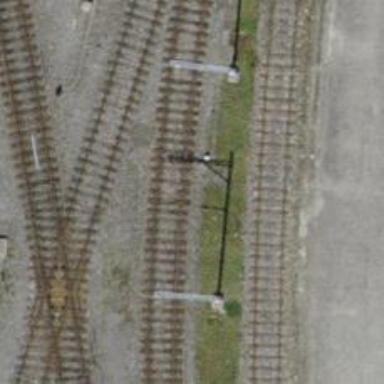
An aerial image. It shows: Siding railway track with electrified contact line.